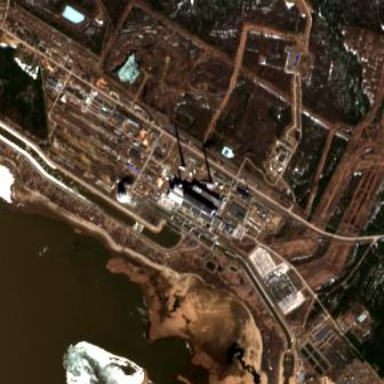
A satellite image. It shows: Industrial area with power plant.